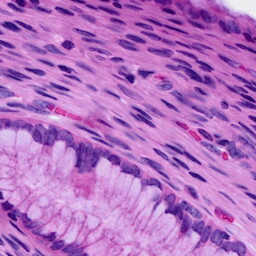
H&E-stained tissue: Cervix